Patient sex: M
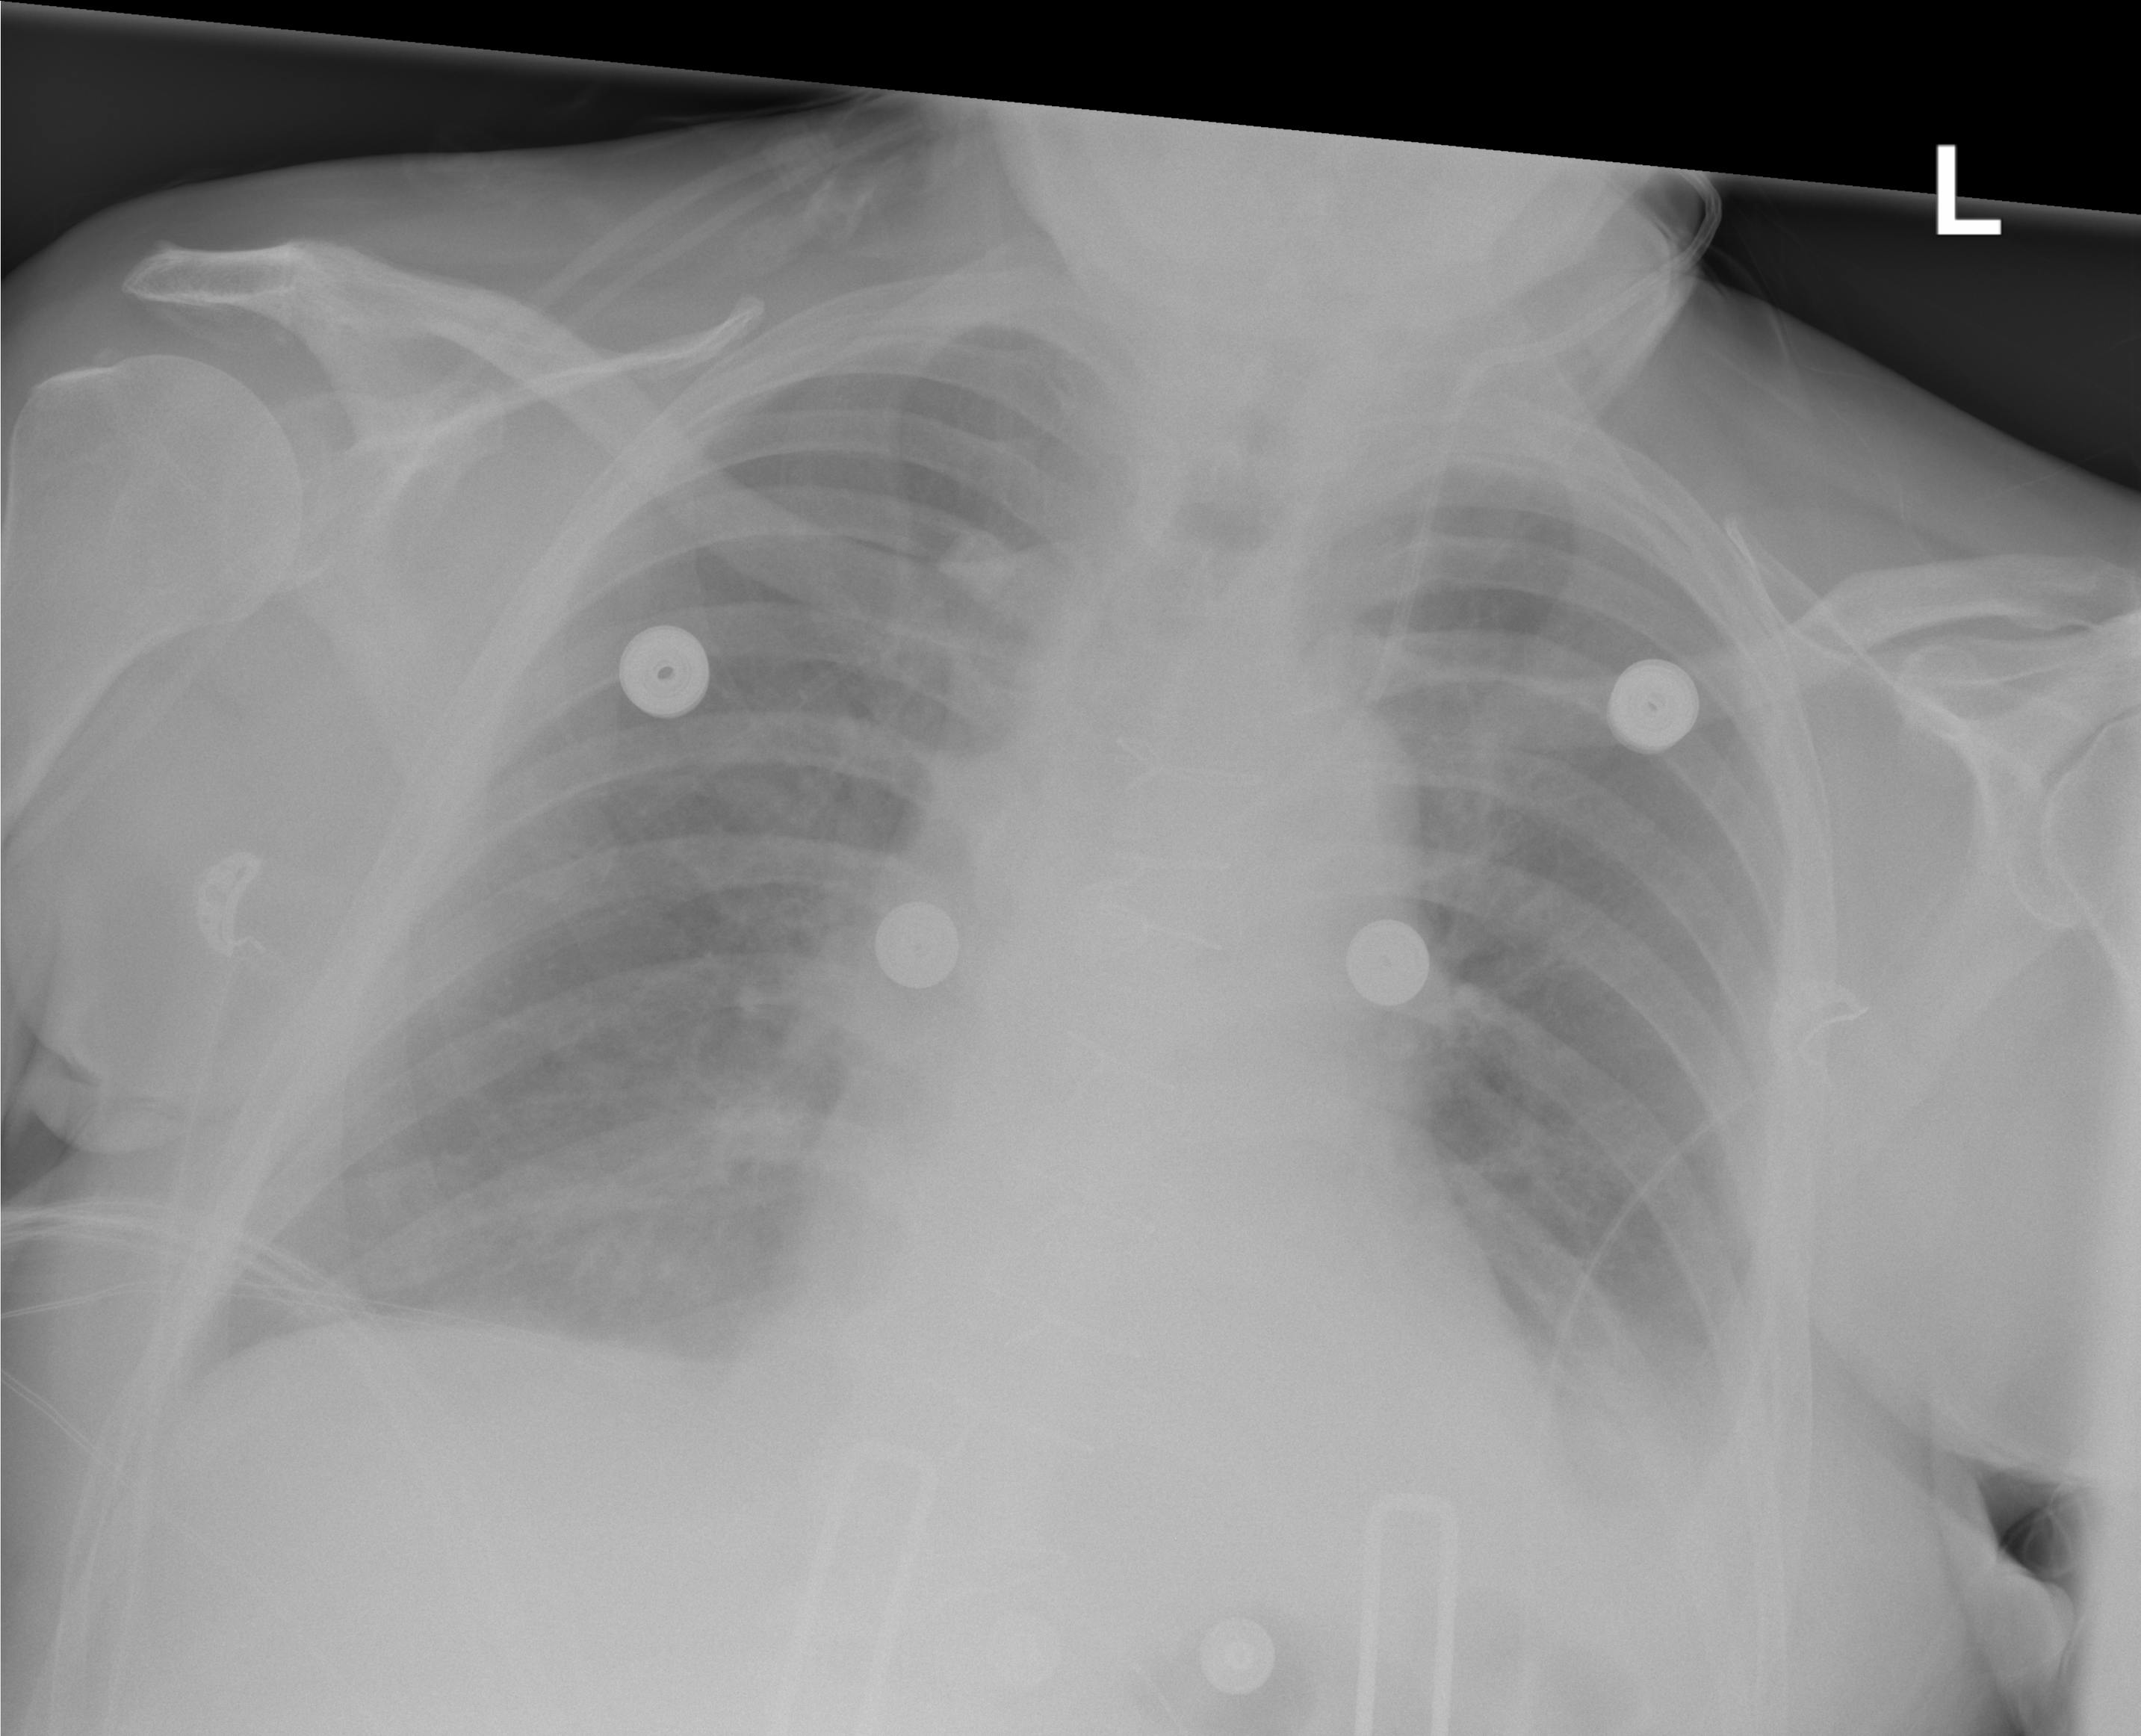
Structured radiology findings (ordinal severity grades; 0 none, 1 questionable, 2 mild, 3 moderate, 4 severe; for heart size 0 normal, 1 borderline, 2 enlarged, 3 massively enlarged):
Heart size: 2
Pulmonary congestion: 0
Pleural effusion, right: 0
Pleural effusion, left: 2
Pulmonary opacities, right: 0
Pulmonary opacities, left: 0
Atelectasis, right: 0
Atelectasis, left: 1